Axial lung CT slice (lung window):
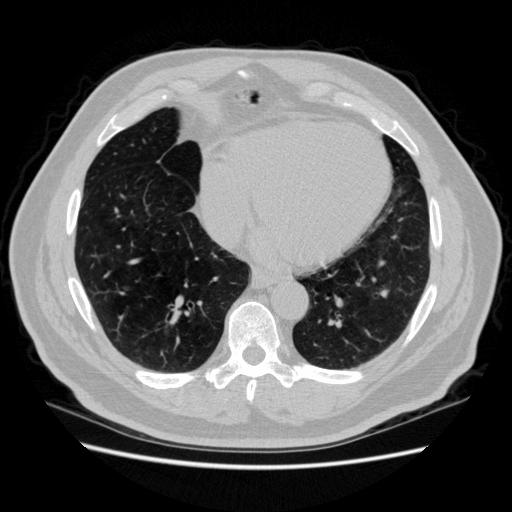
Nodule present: no